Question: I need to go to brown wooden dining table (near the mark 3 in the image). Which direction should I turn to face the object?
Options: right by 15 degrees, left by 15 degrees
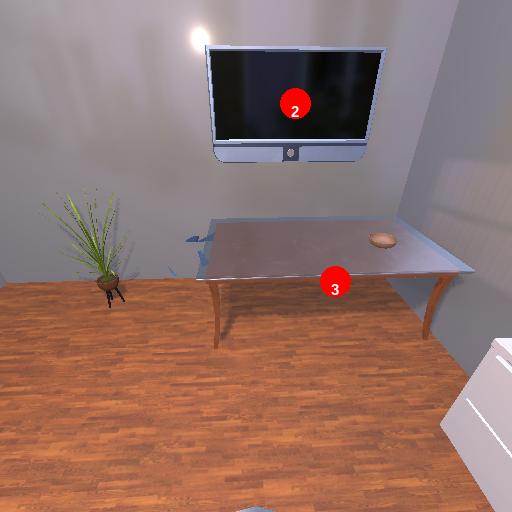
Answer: right by 15 degrees